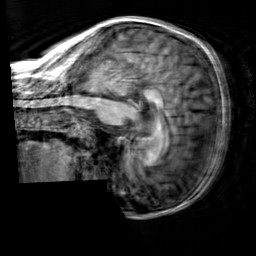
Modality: T1w
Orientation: sagittal
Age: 23
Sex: male
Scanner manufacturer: siemens
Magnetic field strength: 3 T
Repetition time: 2.3 s
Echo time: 0.00303 s